Question: How can I set the cancel button tint color?
I've tried setting navigationBarStyle and navigationBarTintColor, but those don't change that.
Thanks.

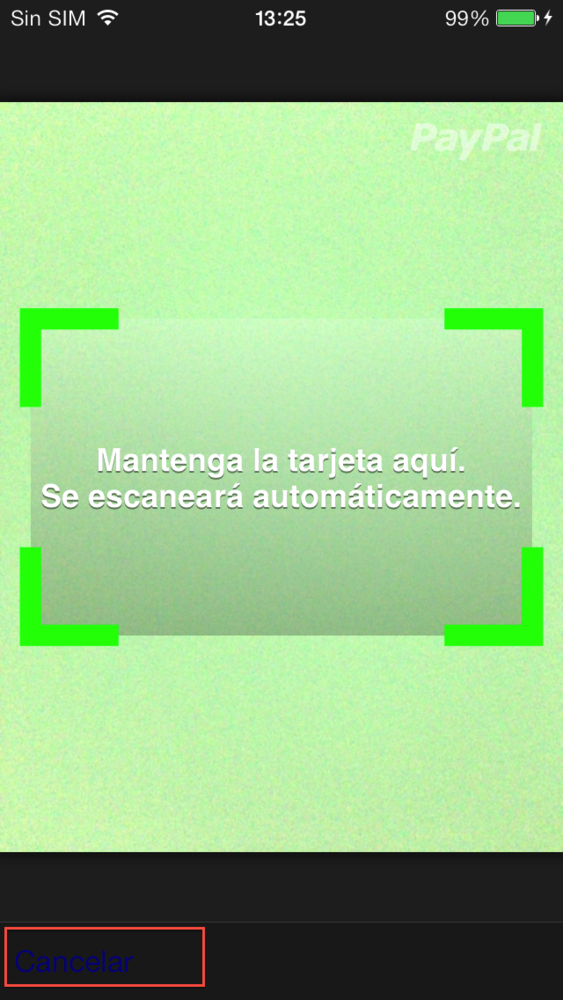
Answer: @fernandospr use UIAppearance prior to presenting the 'CardIOPaymentViewController'.
Like this:
'[[UIBarButtonItem appearanceWhenContainedIn:[CardIOPaymentViewController class], nil] setTintColor:specialColor];'